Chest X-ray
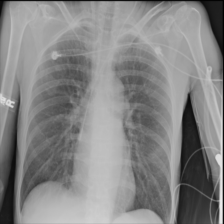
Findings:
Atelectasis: negative
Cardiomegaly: negative
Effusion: negative
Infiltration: negative
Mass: negative
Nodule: negative
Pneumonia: negative
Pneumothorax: negative
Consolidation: negative
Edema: negative
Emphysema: negative
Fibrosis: negative
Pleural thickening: negative
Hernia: negative